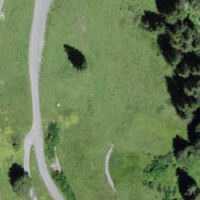
EUNIS habitat code: 23
Species observed at this site:
Caltha palustris